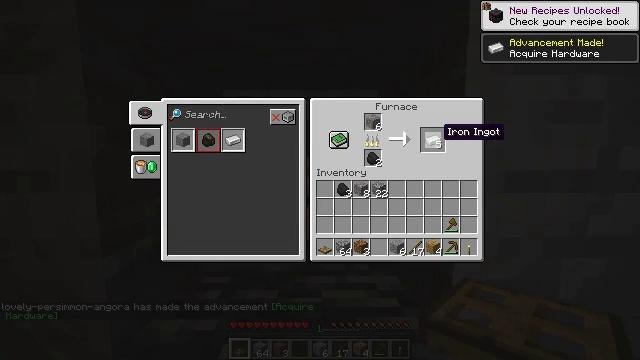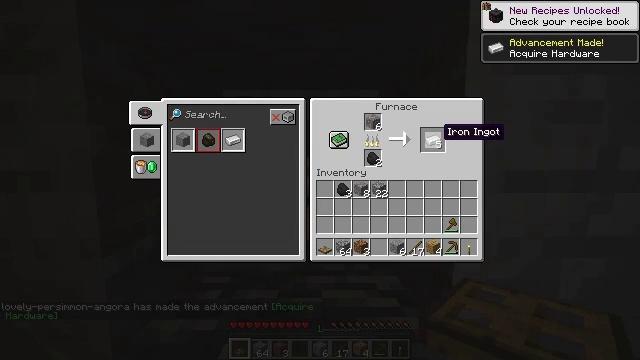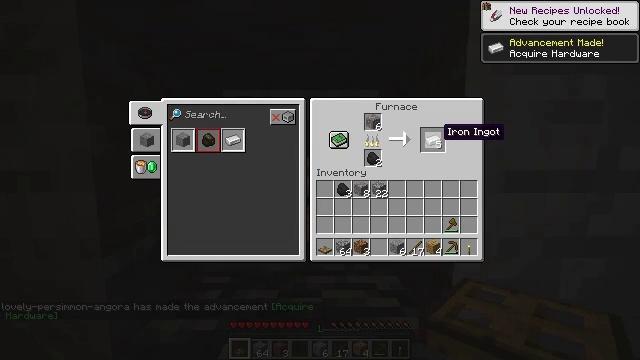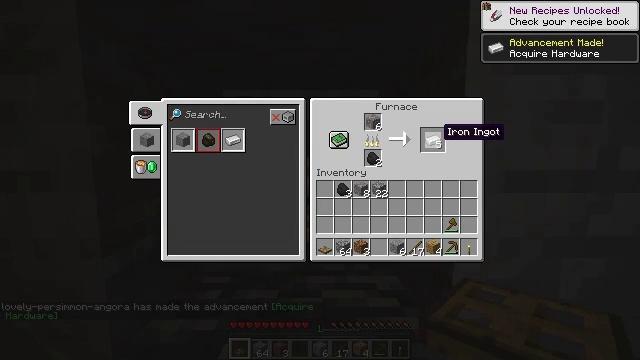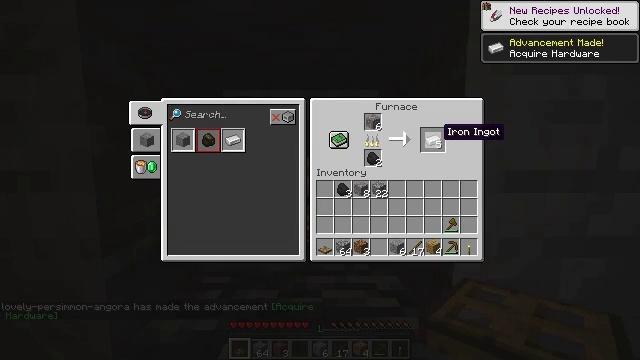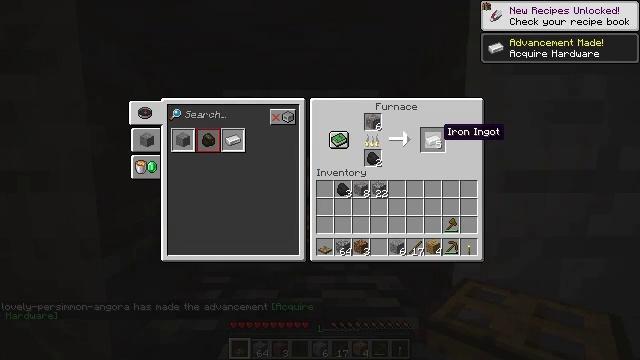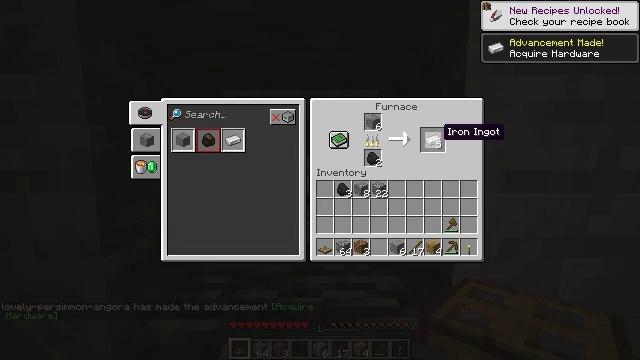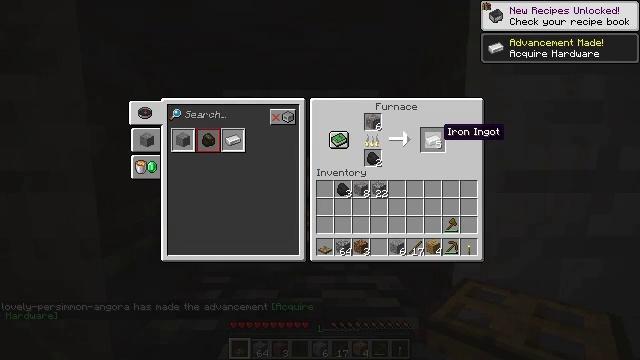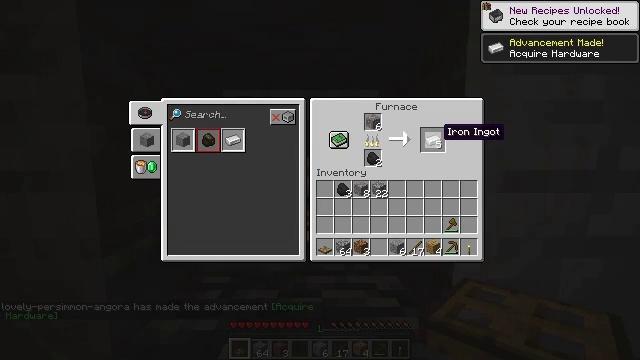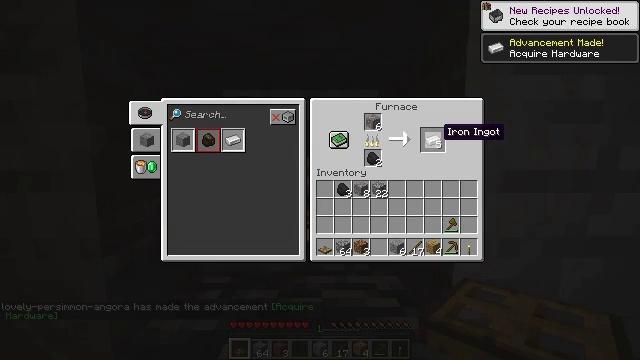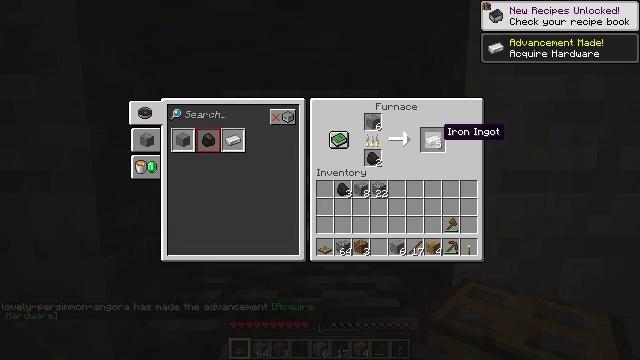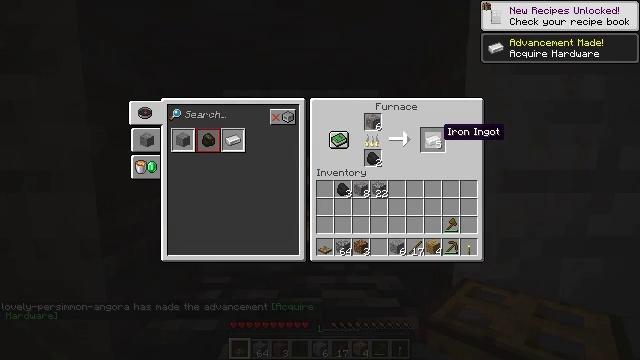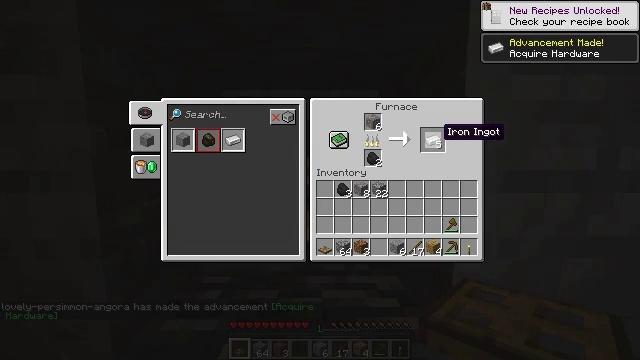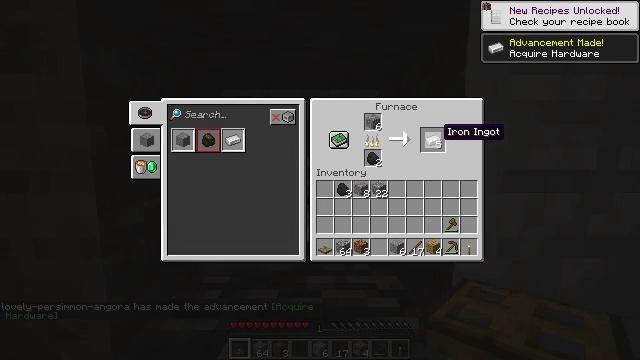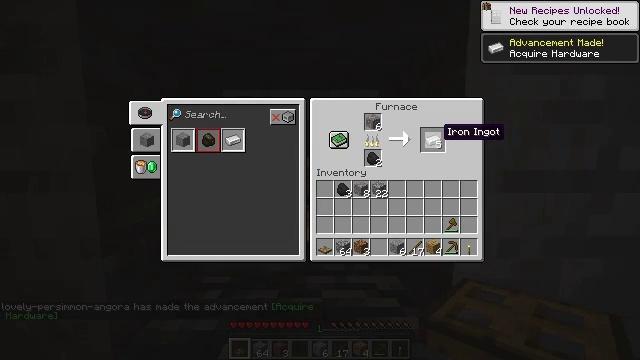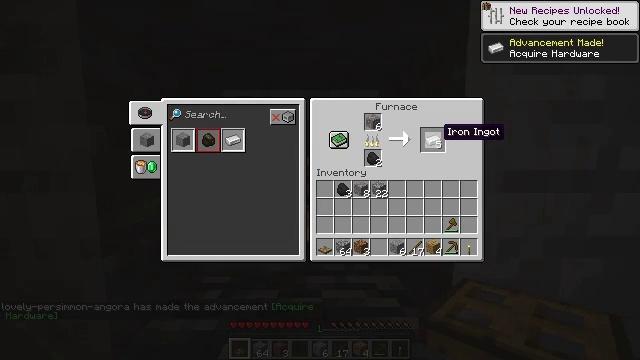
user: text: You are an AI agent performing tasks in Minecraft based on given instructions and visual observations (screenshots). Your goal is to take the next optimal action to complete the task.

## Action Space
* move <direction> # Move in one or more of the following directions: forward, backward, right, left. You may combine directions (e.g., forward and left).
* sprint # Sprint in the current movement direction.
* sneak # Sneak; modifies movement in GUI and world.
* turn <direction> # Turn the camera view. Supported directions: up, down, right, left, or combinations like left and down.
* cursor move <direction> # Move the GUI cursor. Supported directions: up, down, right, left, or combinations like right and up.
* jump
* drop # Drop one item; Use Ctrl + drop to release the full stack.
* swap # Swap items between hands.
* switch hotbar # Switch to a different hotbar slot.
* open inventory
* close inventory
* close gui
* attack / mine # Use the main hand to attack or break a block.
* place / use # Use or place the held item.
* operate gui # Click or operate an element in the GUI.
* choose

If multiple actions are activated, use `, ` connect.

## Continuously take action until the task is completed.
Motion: motion action
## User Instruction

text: Obtain an iron ingot from the furnace.
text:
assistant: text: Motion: no_op
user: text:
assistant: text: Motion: no_op
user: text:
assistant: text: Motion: no_op
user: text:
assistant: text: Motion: no_op
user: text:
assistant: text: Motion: no_op
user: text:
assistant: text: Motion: no_op
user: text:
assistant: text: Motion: no_op
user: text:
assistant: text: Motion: no_op
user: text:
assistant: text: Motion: no_op
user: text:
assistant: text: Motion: no_op
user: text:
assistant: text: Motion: no_op
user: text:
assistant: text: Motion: no_op
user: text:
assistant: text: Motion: no_op
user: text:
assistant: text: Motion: no_op
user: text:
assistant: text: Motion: no_op
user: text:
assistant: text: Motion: no_op
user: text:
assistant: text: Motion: no_op
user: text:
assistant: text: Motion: no_op
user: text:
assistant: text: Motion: no_op
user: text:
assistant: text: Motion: no_op
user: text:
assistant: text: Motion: no_op
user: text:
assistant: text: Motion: no_op
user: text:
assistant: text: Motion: no_op
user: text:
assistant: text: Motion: no_op
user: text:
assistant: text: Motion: no_op
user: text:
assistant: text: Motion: no_op
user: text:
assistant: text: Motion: no_op
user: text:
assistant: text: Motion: no_op
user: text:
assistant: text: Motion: no_op
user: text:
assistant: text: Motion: no_op